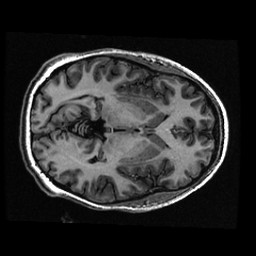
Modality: T1w
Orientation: axial
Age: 20
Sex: female
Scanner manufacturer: ge
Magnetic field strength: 3 T
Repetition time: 0.01144 s
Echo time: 0.005012 s